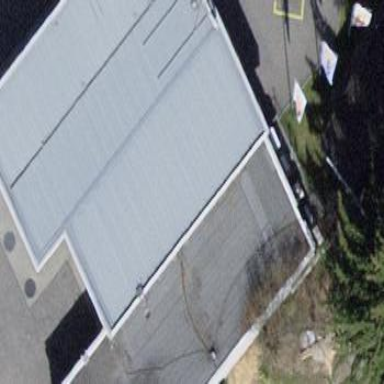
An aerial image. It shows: View of roof of building.